Interaction volume radius: 5 \u00c5
Interaction volume height: 10 \u00c5
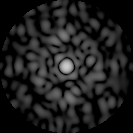
Disorder parameter: 0.8477